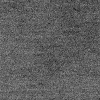
Atmospheric dust classification: dusty